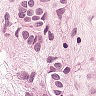
Metastatic tissue present: yes